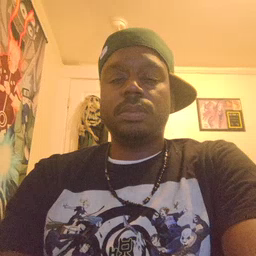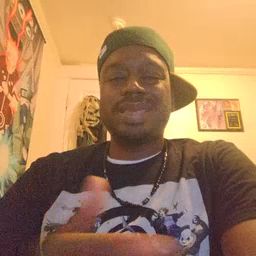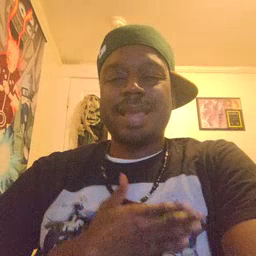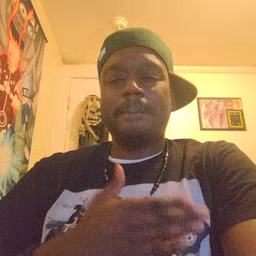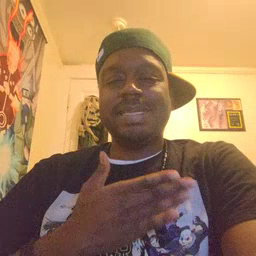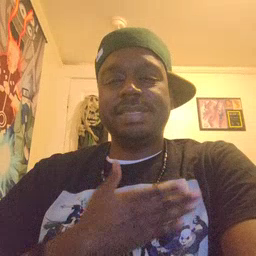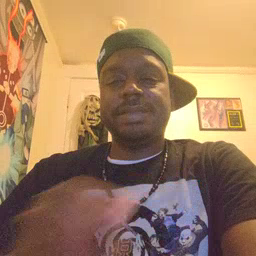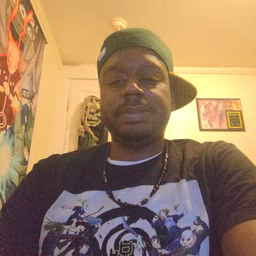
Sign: happy